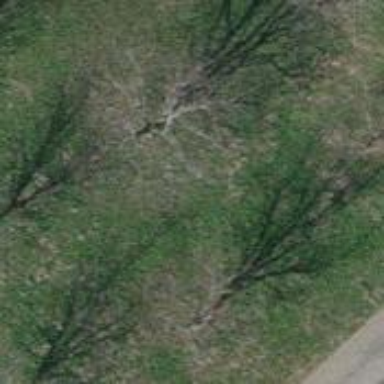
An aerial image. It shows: Single tag "natural: tree."